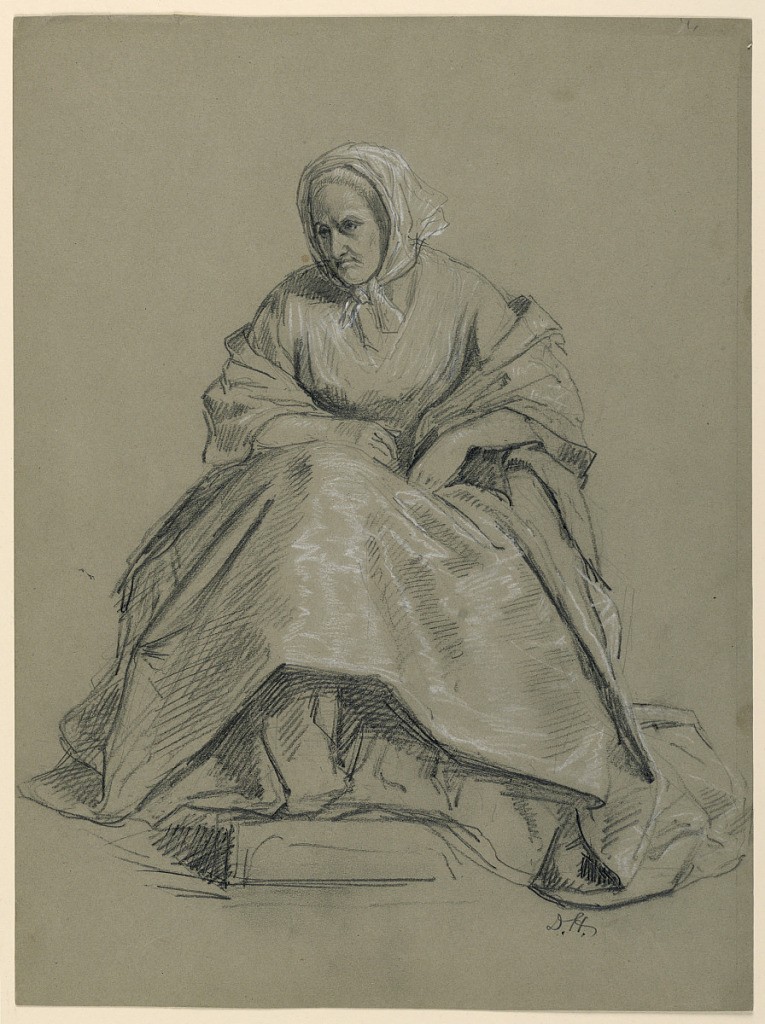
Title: Study of a Seated Woman for "The Republican Court" (Lady Washington's Reception Day)
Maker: Daniel Huntington, American, 1816–1906
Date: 1860
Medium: Graphite, white chalk on grey wove paper
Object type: Drawing
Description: Elderly woman seated, facing frontally, her head slightly lowered and looking left, wearing a shawl and head scarf.